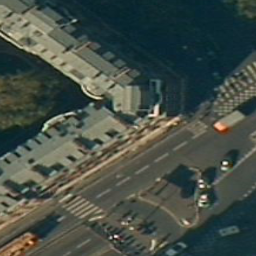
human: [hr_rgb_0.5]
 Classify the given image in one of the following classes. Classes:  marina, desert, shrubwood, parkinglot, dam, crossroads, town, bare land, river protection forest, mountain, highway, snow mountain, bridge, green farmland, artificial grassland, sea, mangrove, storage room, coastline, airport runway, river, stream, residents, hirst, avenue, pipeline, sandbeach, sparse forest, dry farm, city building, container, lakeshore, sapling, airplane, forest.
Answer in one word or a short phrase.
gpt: city building